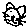
Label: cat